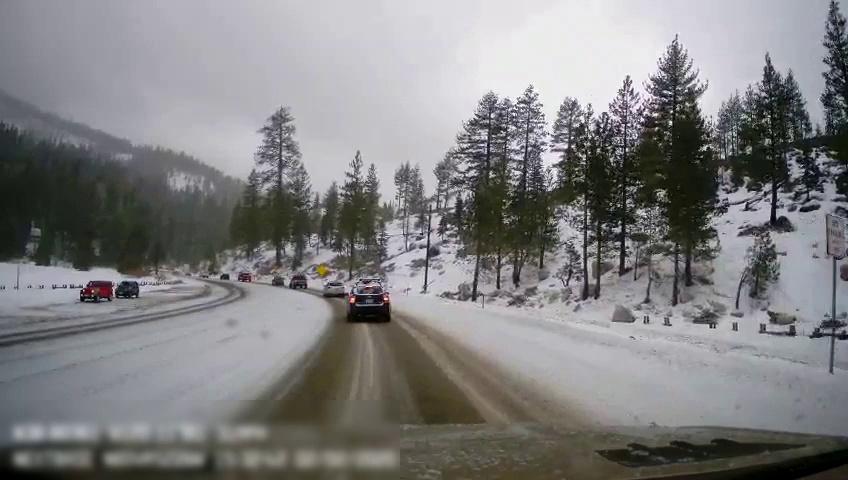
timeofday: Day
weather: Snowy
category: Drivable Space
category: Vehicles | SUV
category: Vehicles | SUV
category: Vehicles | Car
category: Vehicles | Truck
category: Vehicles | Car
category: Traffic | Signs